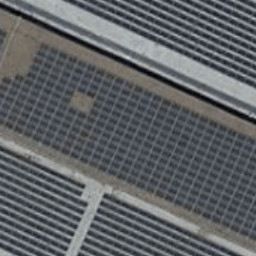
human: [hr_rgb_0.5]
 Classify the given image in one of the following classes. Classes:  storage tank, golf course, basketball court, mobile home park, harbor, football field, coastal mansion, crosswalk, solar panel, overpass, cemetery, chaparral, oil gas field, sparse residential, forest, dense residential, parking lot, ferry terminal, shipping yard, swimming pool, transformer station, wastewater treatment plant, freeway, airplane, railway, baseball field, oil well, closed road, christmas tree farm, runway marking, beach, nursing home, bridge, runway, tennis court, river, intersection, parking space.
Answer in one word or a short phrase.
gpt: solar panel